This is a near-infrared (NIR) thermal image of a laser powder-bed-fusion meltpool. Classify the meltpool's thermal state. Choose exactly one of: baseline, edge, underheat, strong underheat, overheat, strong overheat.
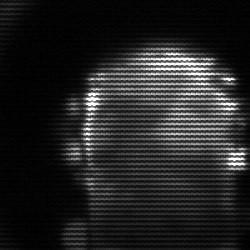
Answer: baseline